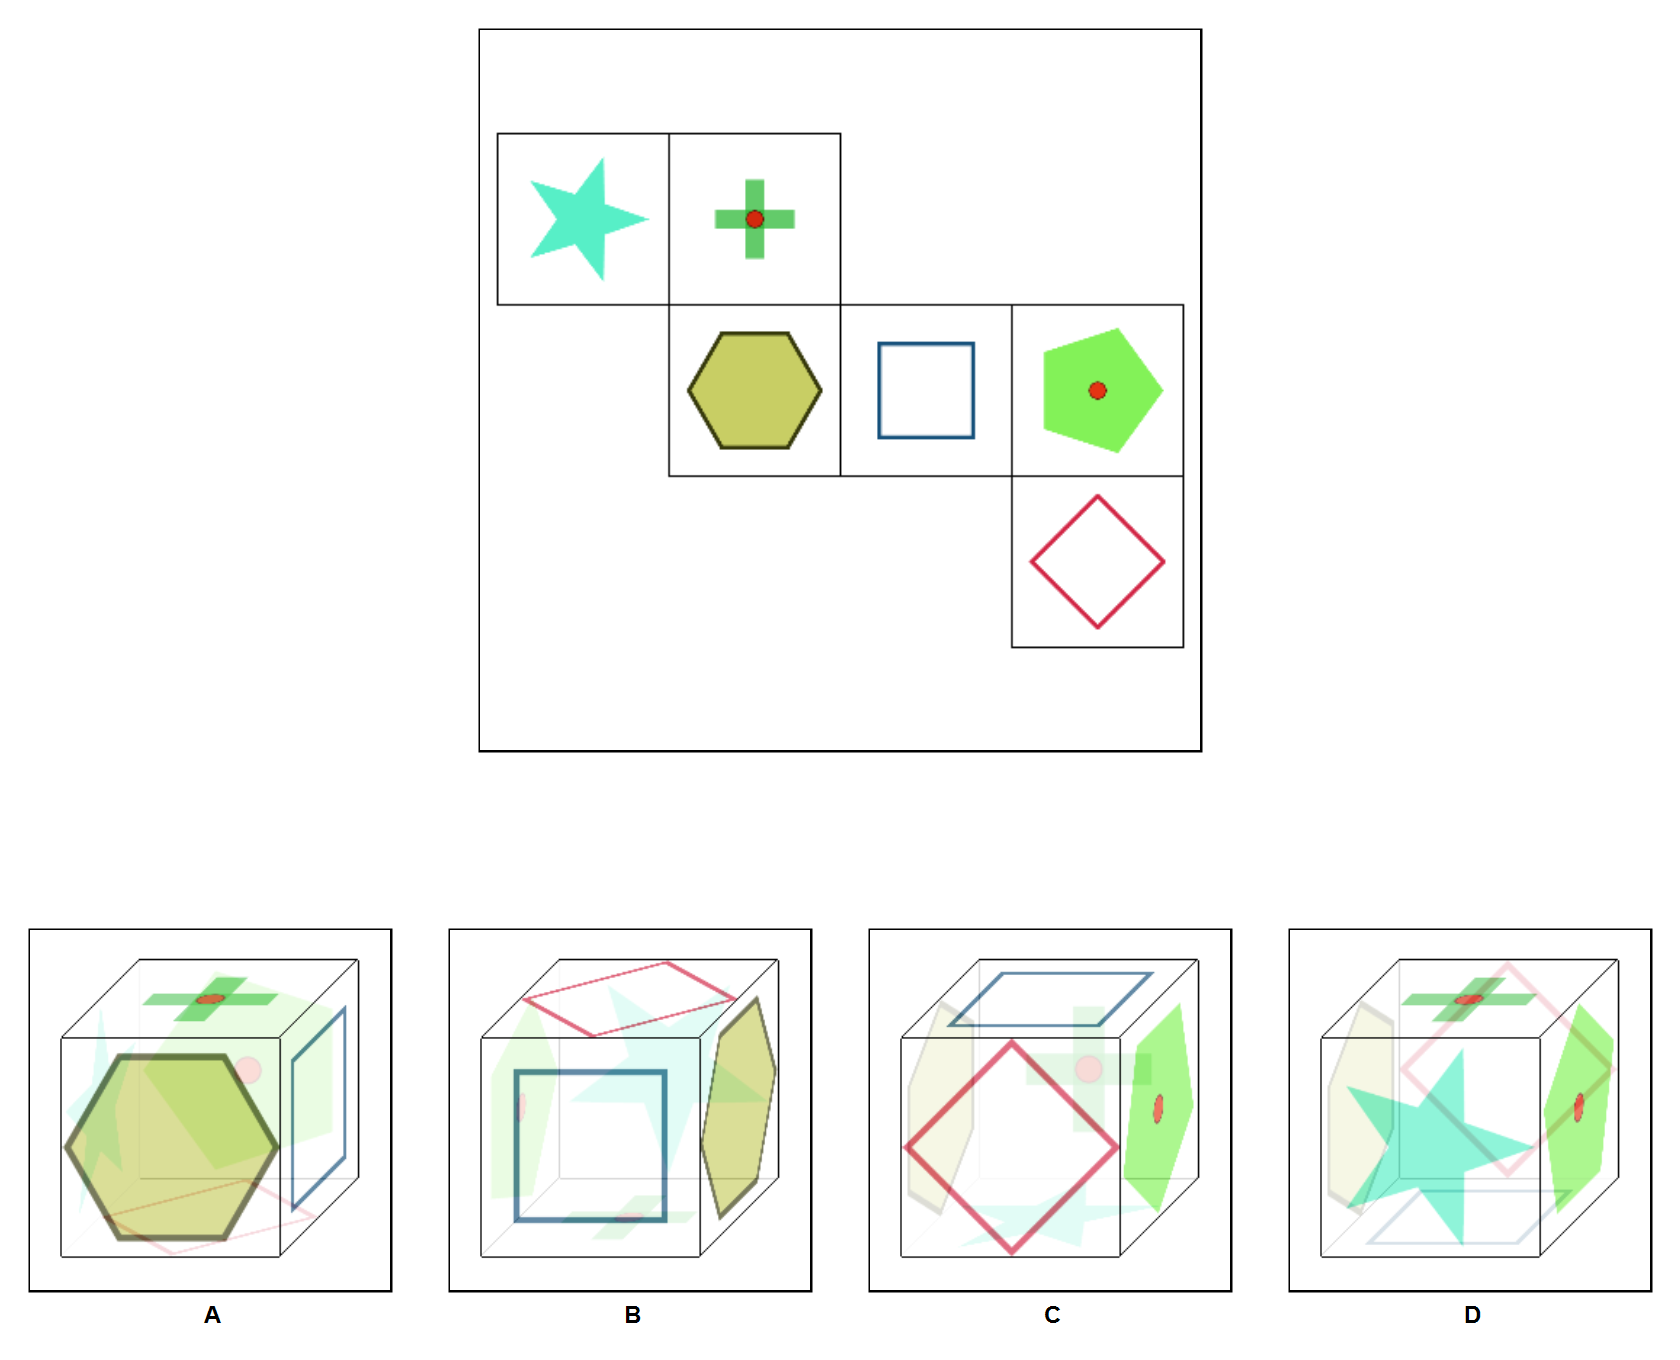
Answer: D